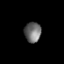
Tissue: prostate
Cell type: T cells
Senescence score: 0.6849
Nuclear area (px): 327
Mean DAPI intensity: 108.78